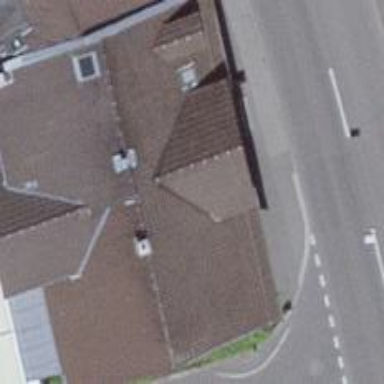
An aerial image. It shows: Restaurant.